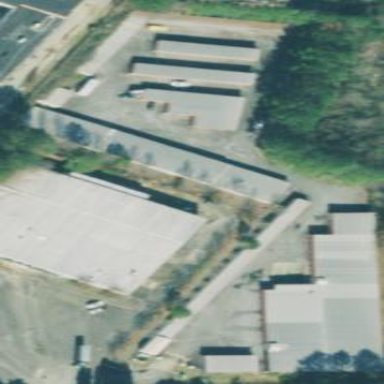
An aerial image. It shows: Storage rental shop.